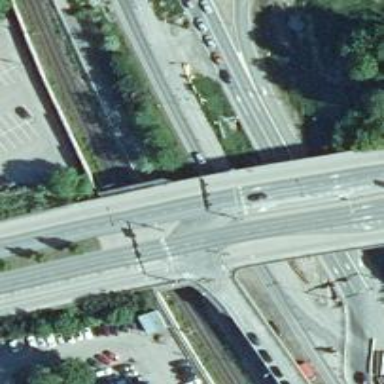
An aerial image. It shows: Primary_link highway crossing bridge.